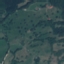
Label: Pasture